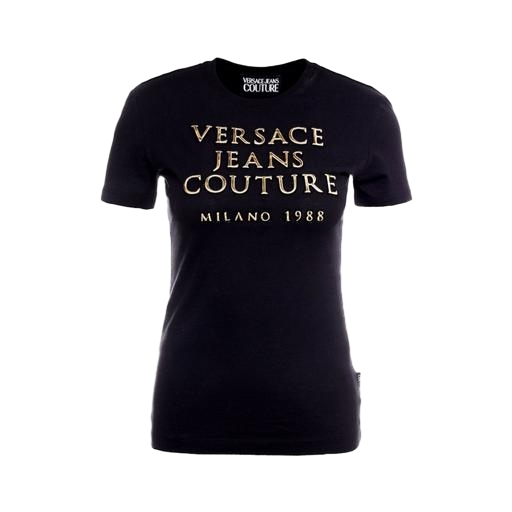
black logo print t-shirt, black glitter effect logo t-shirt, black embossed logo t-shirt, white background